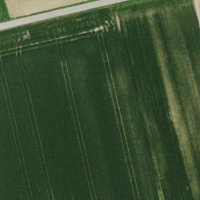
EUNIS habitat code: 25
Species observed at this site:
Nicandra physalodes